Field crop: tomato
Growth stage: 1
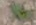
Species: solanum